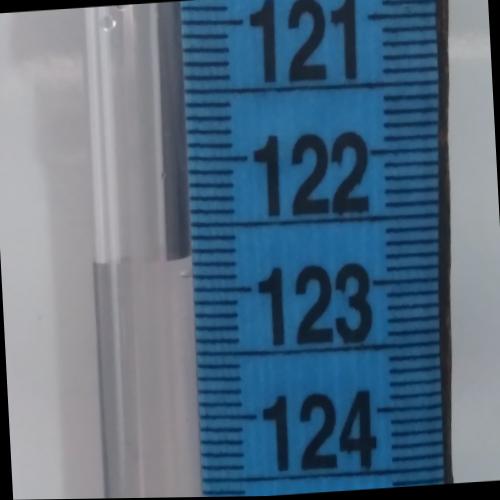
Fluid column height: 122.7 cm